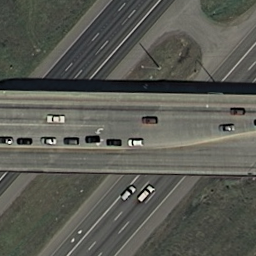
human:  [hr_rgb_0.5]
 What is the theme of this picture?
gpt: overpass

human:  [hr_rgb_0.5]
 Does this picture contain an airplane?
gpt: no

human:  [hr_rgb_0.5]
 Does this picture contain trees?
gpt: yes

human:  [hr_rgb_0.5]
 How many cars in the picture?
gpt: thirteen

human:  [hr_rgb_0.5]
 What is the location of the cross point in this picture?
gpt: left and right